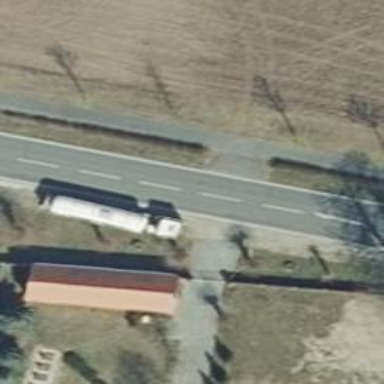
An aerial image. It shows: Asphalt cycleway.